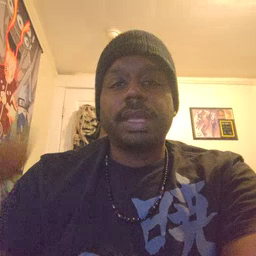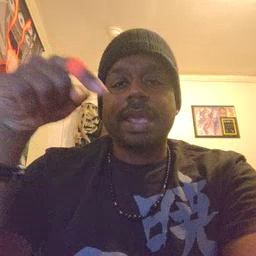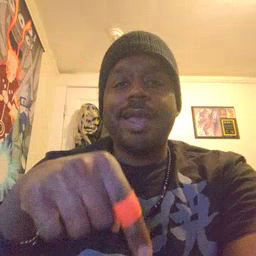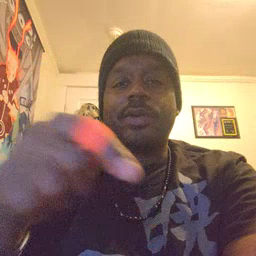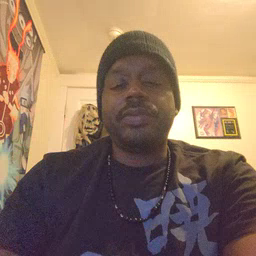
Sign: down